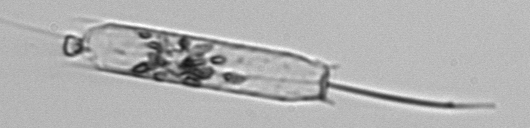
Label: Ditylum_brightwellii